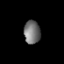
Tissue: prostate
Cell type: T cells
Senescence score: 0.7025
Nuclear area (px): 373
Mean DAPI intensity: 114.791